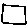
Label: square